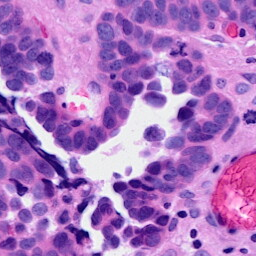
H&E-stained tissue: Ovarian